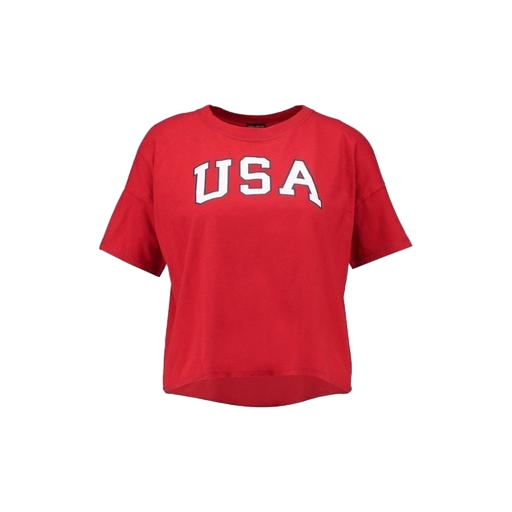
red plus size printed t-shirt only macy, red printed t-shirt only macy, red graphic tee, white background